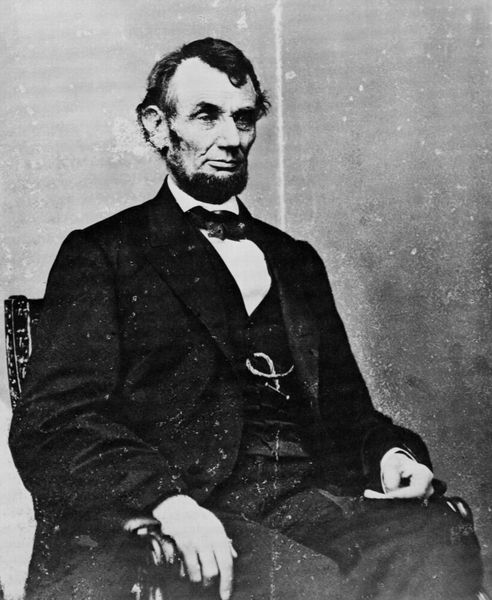
Titel: Der berühmte "Brady Lincoln"
Künstler: Mathew B. Brady
Schlagwörter: dunkel, hand, mann, schatten, weiß, sitzen, finger, frisur, grau, haar, hell, hintergrund, licht, mund, nase, ohr, schwarz, stirn, stuhl, blick, rock, schleife, alt, anzug, bart, hemd, hose, wand, augen, falten, gesicht, kragen, vollbart, bildnis, hände, portrait, porträt, rückenlehne, haare, pose, sessel, sitzend, knopf, lippen, locke, ohren, poträt, schultern, beine, wangen, ruhe, armlehne, sitz, furchen, kette, amerika, brauen, pupillen, sitzt, stuhllehne, atelier, knie, fleige, fliege, jackett, kinnbart, knopfleiste, revers, weste, foto, fotografie, photographie, belichtung, linie, schwarzweiß, posieren, geheimratsecken, photo, uhrkette, eingefallen, halbprofil, wams, usa, fotographie, aufnahme, präsident, monokel, verschluss, abraham, atelieraufnahme, lichtbild, bard, geheimratsecke, talbot, studioaufnahme, lincoln, abraham lincoln, president, u.s.a., anschetten, kinnbart#armlehne, phote, vereinten staaten, vereinte staate, lincoln bart usa monument, beine überschlegen